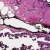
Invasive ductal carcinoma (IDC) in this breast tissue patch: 0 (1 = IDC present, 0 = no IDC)